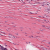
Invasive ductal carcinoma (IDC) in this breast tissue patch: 1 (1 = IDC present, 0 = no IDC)